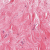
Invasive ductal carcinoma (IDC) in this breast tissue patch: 0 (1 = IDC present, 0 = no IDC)